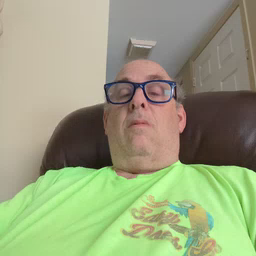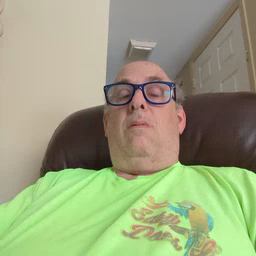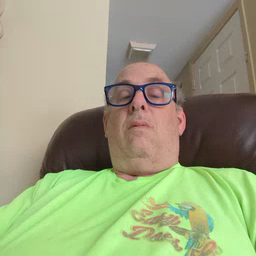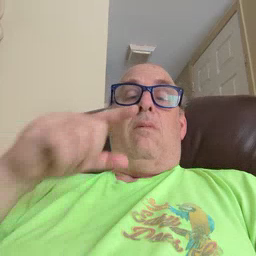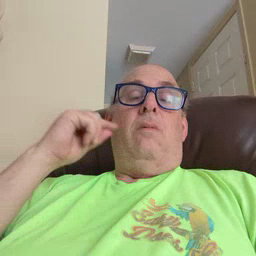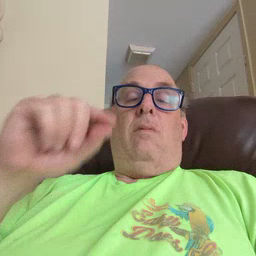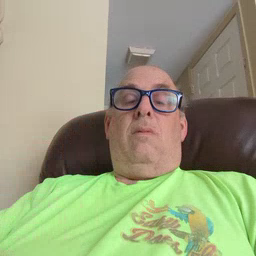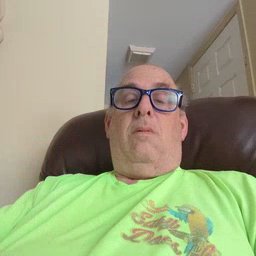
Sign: cat